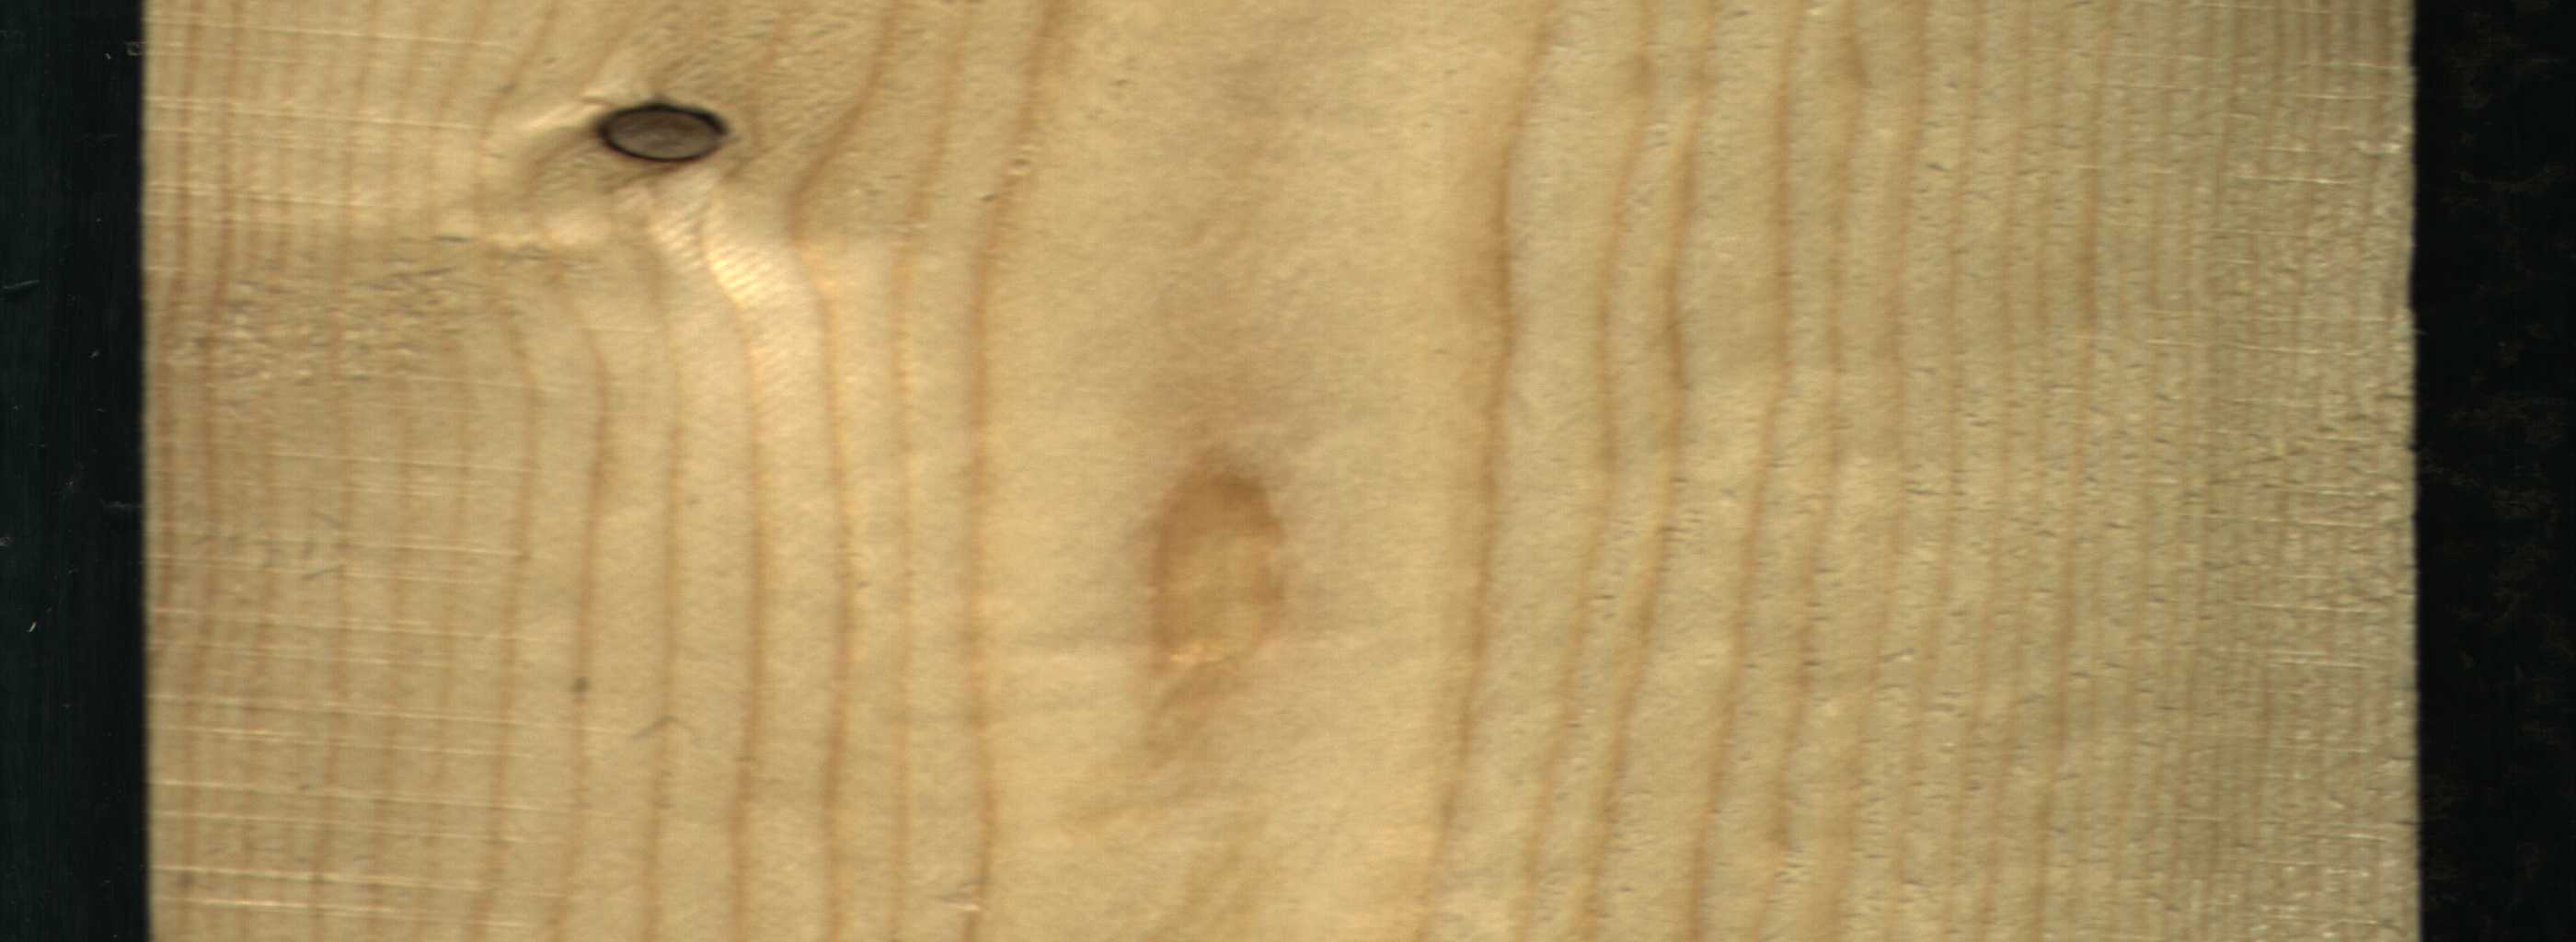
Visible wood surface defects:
Dead_Knot